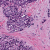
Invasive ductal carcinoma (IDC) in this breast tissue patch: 1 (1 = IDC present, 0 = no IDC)